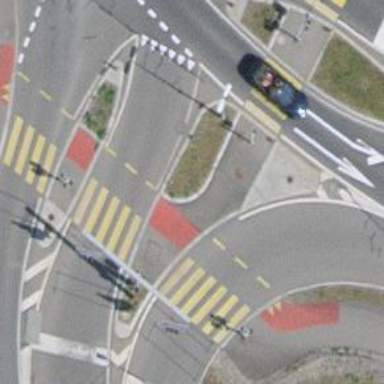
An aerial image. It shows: Traffic calming island.